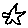
Label: star